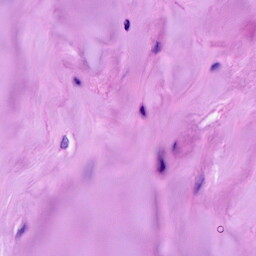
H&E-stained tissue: Breast